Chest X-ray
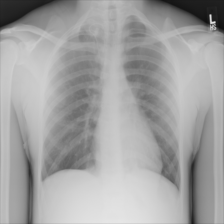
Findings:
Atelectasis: negative
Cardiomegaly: negative
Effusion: negative
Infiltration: negative
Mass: positive
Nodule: negative
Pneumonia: negative
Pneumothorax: negative
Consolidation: negative
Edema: negative
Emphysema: negative
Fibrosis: negative
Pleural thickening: negative
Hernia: negative